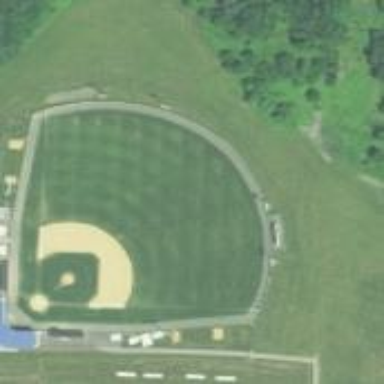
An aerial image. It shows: Baseball pitch for leisure and sports activities.